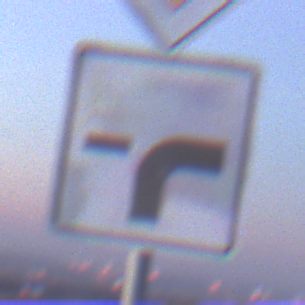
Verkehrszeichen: VerlaufVorfahrtsstrasse9
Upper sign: Vorfahrtsstrasse
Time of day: SunriseSunset
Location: Outdoor (Nature)
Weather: Clear
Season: NotSpecified
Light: Natural